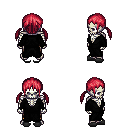
a pixel art fantasy rpg character, male body template, skeleton, gray robe, gold greaves, ruby red twin-tailed hairstyle, gray slippers, four views (front, back, left, right), 2x2 character sprite sheet, small pixel art, hard edges, no anti-aliasing